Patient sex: F
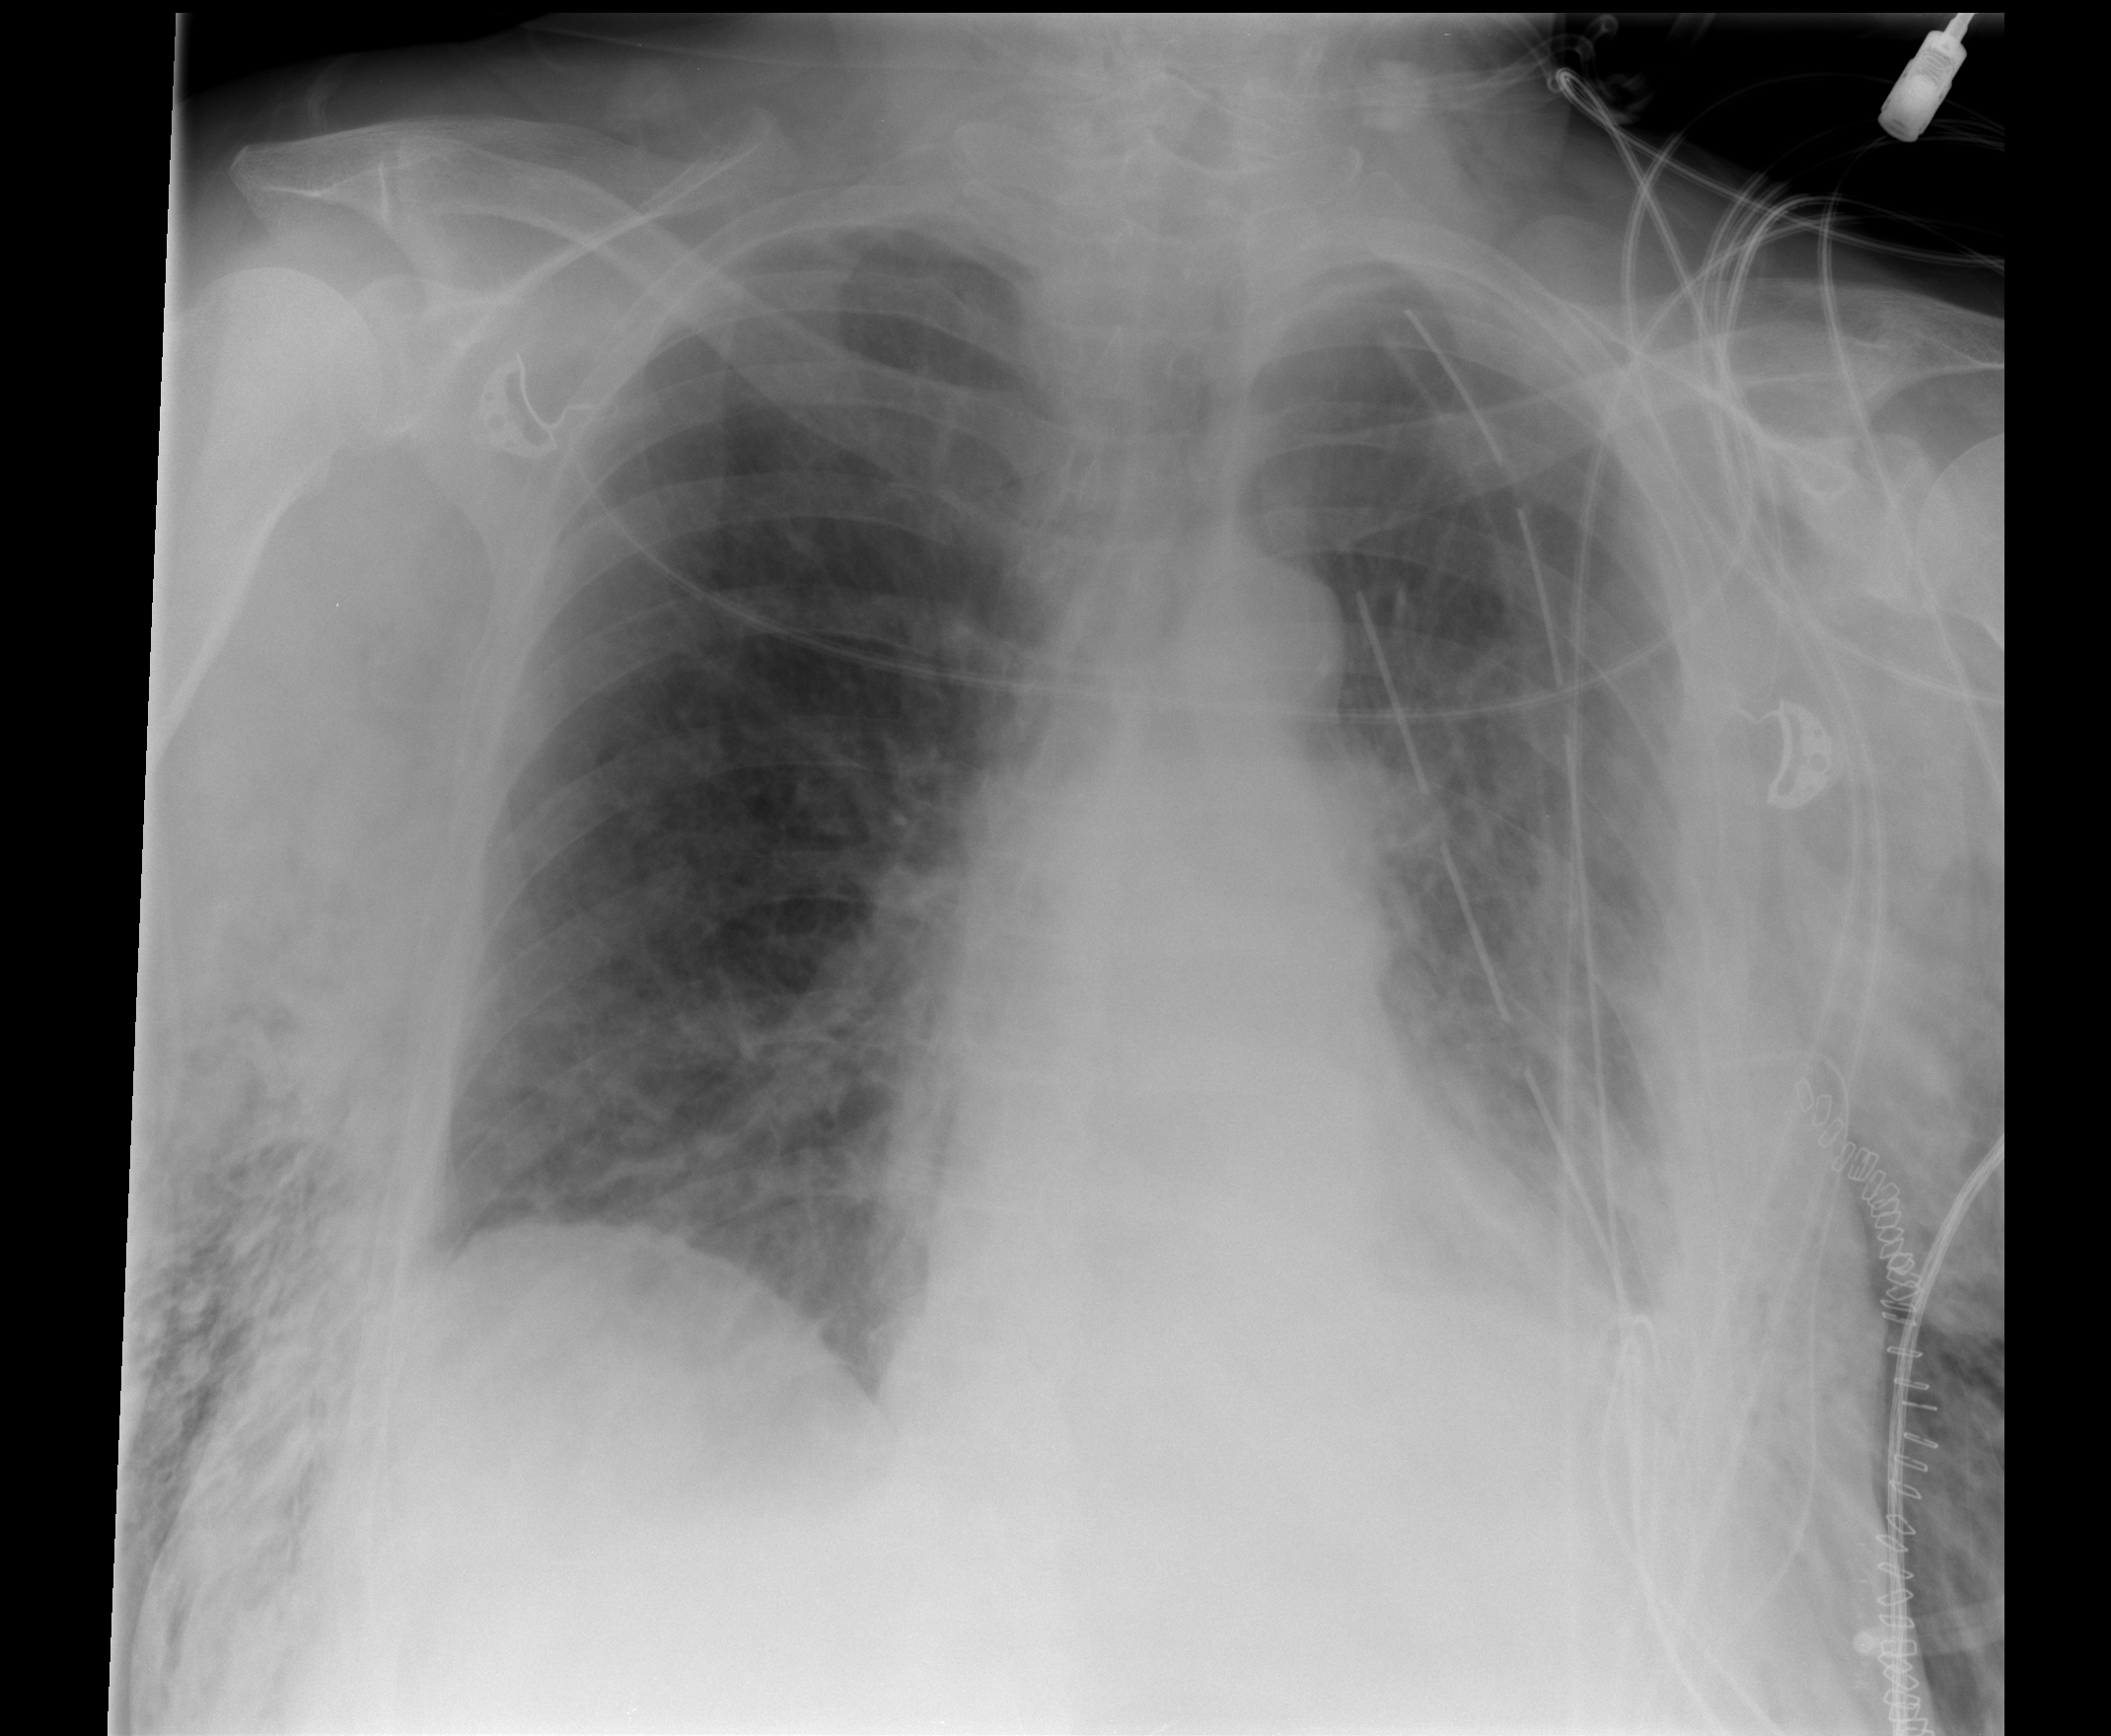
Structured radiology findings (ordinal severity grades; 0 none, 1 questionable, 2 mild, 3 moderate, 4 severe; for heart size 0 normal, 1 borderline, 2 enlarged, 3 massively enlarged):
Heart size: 0
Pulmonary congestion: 0
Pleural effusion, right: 0
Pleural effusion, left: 0
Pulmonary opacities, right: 0
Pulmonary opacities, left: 2
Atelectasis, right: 0
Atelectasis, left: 0